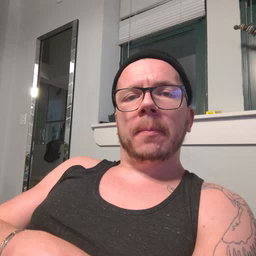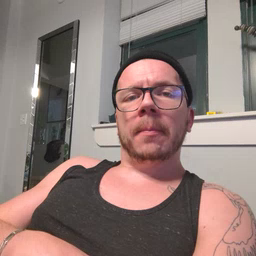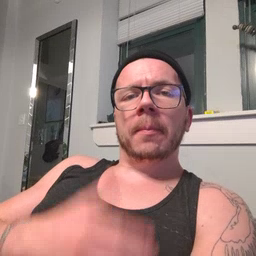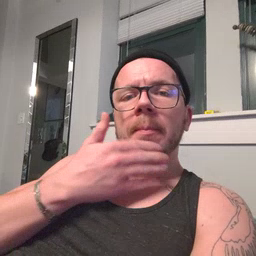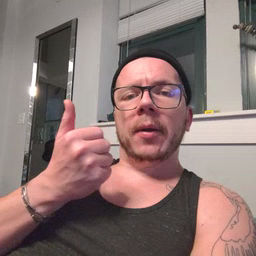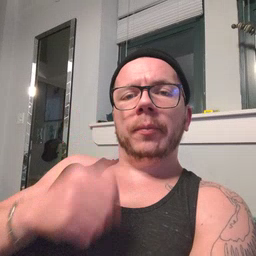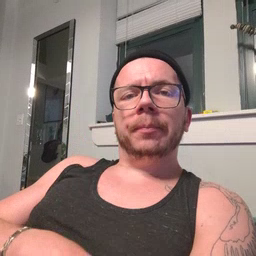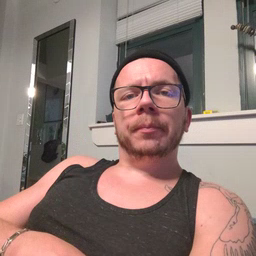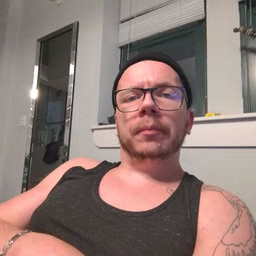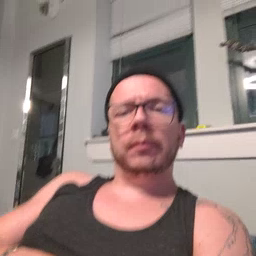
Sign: better